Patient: sex F, age 75
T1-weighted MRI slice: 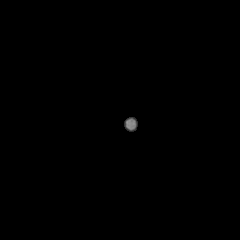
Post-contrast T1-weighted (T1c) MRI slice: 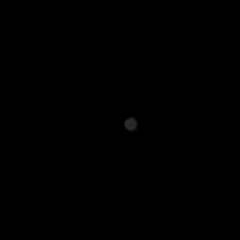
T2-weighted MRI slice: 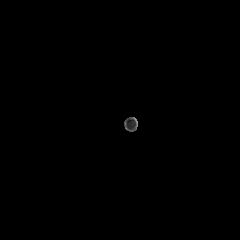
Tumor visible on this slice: no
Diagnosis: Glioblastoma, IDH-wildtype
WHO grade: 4